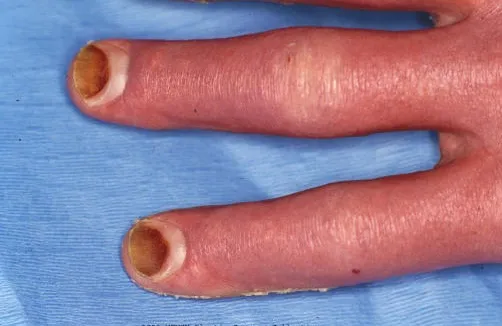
Right hand at approximately 5 weeks after injury. And close-up of digits Note the severity of injury to the fingernails, suggesting a deep burn to the hand.
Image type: medical_photograph (skin_photograph)